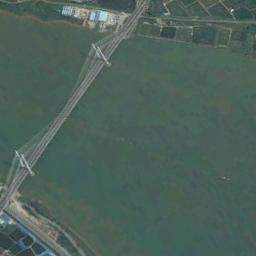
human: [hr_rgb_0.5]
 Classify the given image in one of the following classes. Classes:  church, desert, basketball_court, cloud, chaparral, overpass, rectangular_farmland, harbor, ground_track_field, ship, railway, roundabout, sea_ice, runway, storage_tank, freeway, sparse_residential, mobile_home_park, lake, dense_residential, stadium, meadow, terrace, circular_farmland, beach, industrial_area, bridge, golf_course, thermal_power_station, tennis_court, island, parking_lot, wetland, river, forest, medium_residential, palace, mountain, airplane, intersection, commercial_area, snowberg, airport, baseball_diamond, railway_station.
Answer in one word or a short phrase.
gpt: bridge